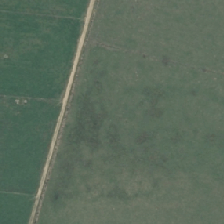
Land cover: indigenous_forest